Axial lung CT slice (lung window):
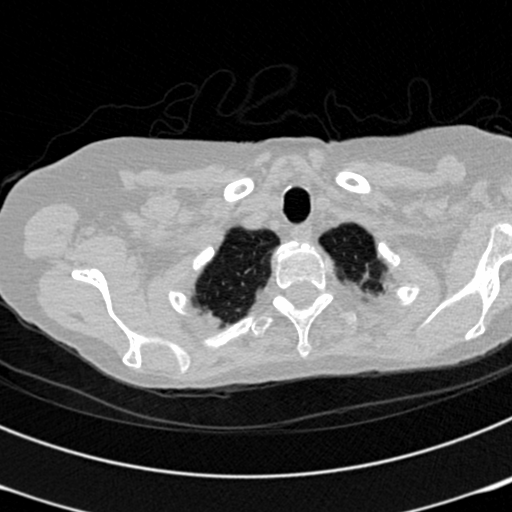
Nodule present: no